Question: Looking at the <URL>. In the middle are values that don't make sense to make sense to me.
How can I get usable RGB values from this, without using any libraries (ie from the raw binary file)?
As an example, I made a 2x2px image with 4 black 'rgb(0,0,0)' pixels in Photoshop:

Here's the resulting data (in the raw binary input, the hex values, and the human-readable ASCII):
'''
BINARY HEX ASCII
<PHONE> 49 'I'
<PHONE> 44 'D'
<PHONE> 41 'A'
<PHONE> 54 'T'
<PHONE> 78 'x'
<PHONE> DA 'U'
<PHONE> 62 'b'
<PHONE> 60 '''
<PHONE> 40 '@'
<PHONE> 06 ''
<PHONE> 00 ''
<PHONE> 00 ''
<PHONE> 00 ''
<PHONE> 00 ''
<PHONE> FF 'y'
<PHONE> FF 'y'
<PHONE> 03 ''
<PHONE> 00 ''
<PHONE> 00 ''
<PHONE> 0E ''
<PHONE> 00 ''
<PHONE> 01 ''
<PHONE> 83 'f'
<PHONE> D4 'O'
<PHONE> EC 'i'
<PHONE> 8E 'Z'
<PHONE> 00 ''
<PHONE> 00 ''
<PHONE> 00 ''
<PHONE> 00 ''
<PHONE> 49 'I'
<PHONE> 45 'E'
<PHONE> 4E 'N'
<PHONE> 44 'D'
'''
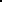
Answer: You missed a rather crucial detail in both the specifications:
> .. The IDAT chunk contains the actual image data which is the output stream of the compression algorithm.
[...]
Deflate-compressed datastreams within PNG are stored in the "zlib" format.
> IDAT contains the image, which may be split among multiple IDAT chunks. Such splitting increases filesize slightly, but makes it possible to generate a PNG in a streaming manner. The IDAT chunk contains the actual image data, which is the output stream of the compression algorithm.
Both state the raw image data is . Looking at your data, the first 2 bytes
'''
78 DA
'''
contain the compression flags as specified in <URL>. The rest of the data is compressed.
Decompressing this with a general 'zlib' compatible routine show 14 bytes of output:
'''
00 00 00 00 00 00 00
00 00 00 00 00 00 00
'''
where each first byte is the PNG row filter (0 for both rows), followed by 2 RGB triplets (0,0,0), for the 2 lines of your image.
"Without using any libraries" you need 3 separate routines to:
1. read and parse the PNG superstructure; this provides the IDAT compressed data, as well as essential information such as width, height, and color depth;
2. decompress the zlib part(s) into raw binary data;
3. parse the decompressed data, handling Adam-7 interlacing if required, and applying row filters.
Only after performing these three steps you will have access to the raw image data. Of these, you seem to have a good grasp of step (1). Step (2) is way harder to "do" yourself; personally, I cheated and used <URL>
See <URL> for an in-depth look into the Deflate scheme.